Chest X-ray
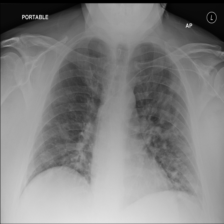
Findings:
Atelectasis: negative
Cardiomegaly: negative
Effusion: negative
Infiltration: negative
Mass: negative
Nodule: positive
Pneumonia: negative
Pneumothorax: negative
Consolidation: negative
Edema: negative
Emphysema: negative
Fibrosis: negative
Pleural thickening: negative
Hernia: negative